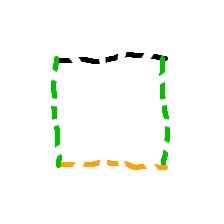
Shape: square